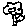
Label: flower